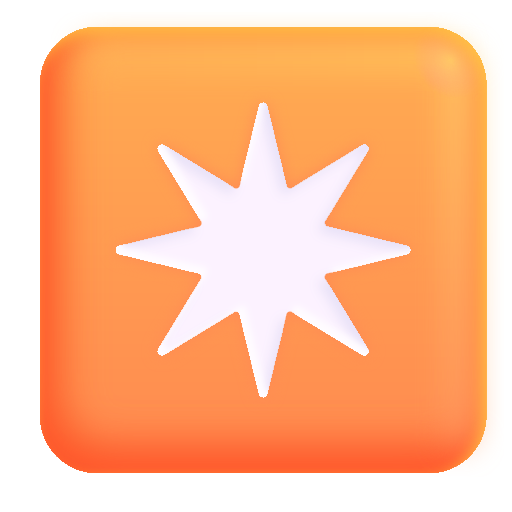
eight pointed star color